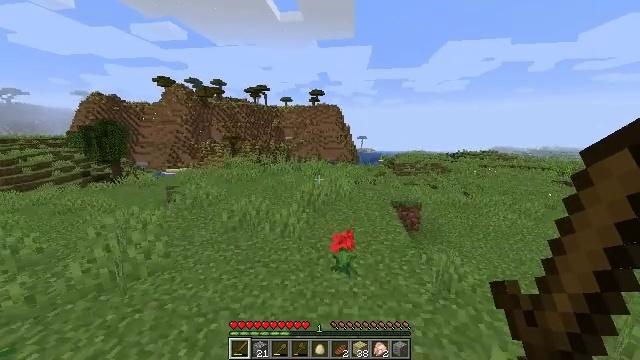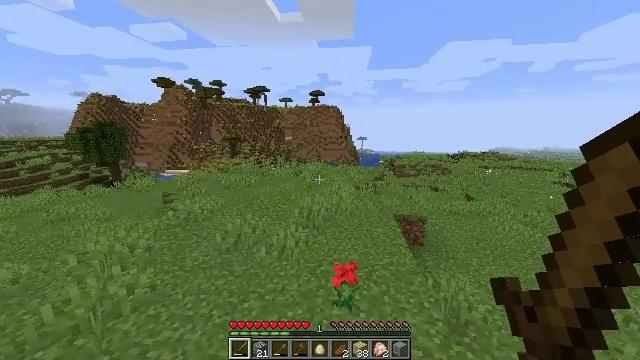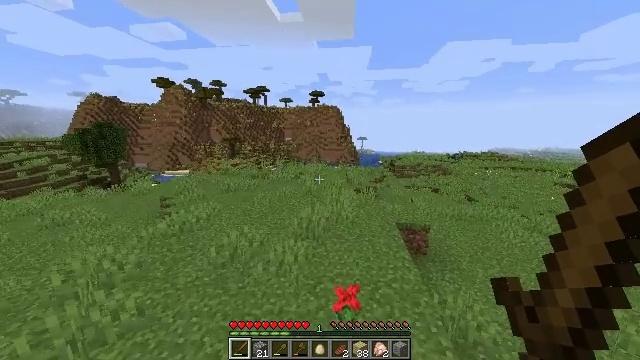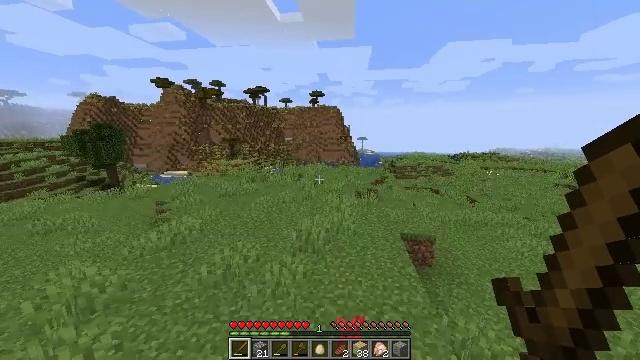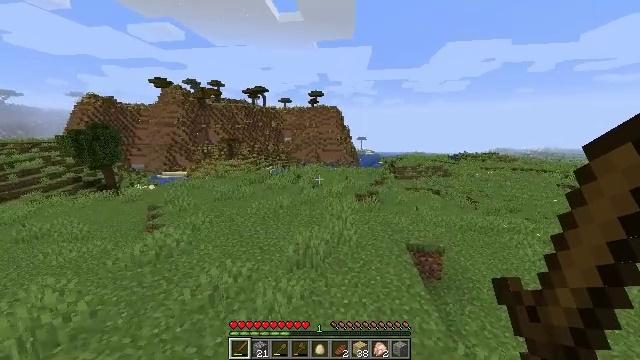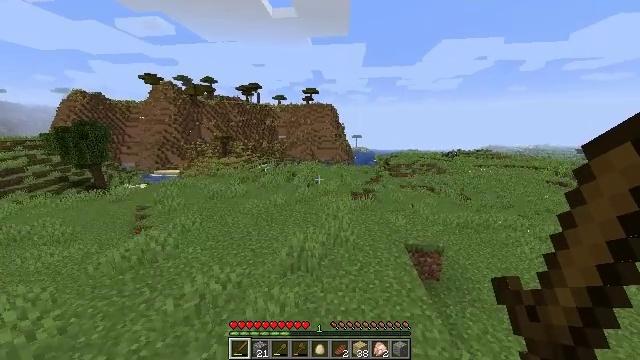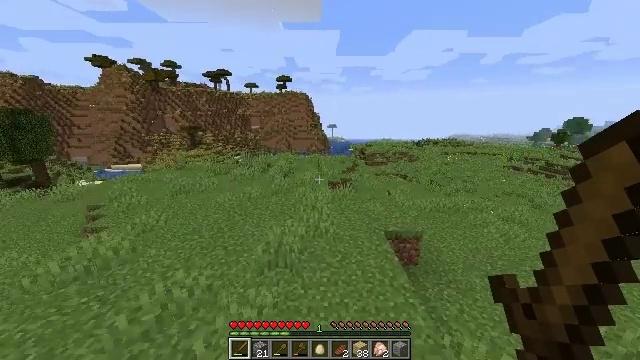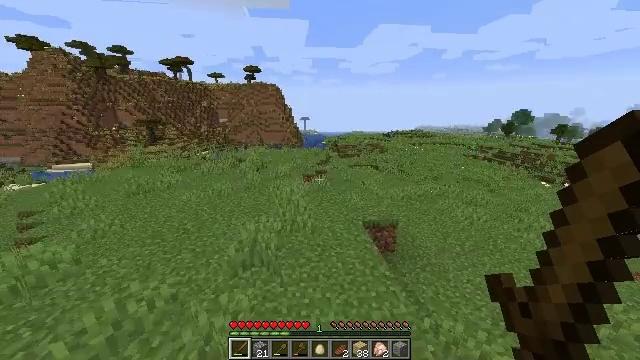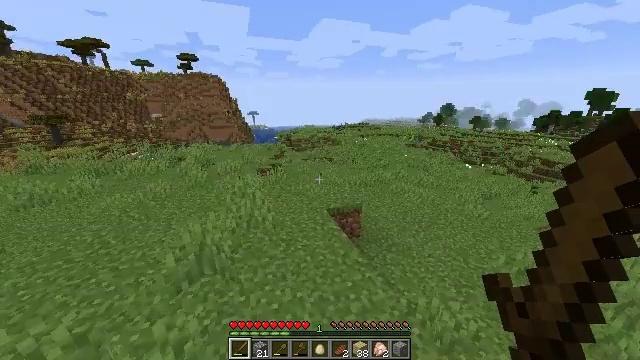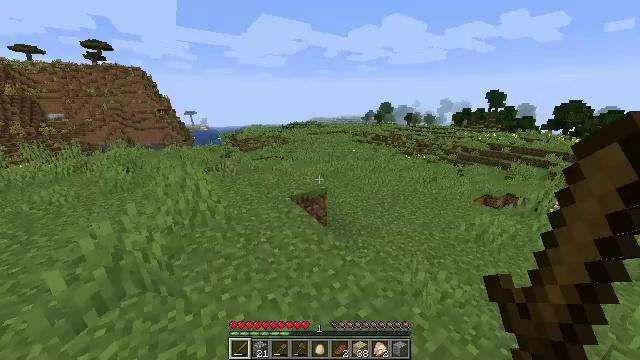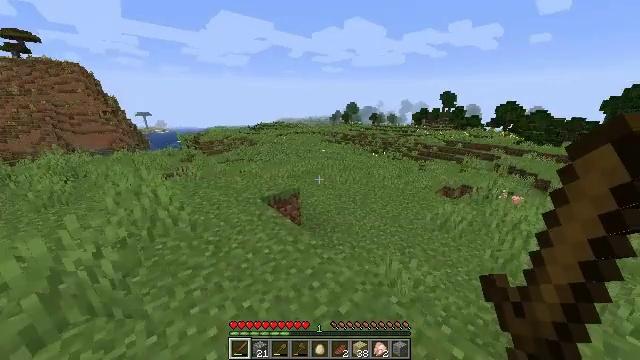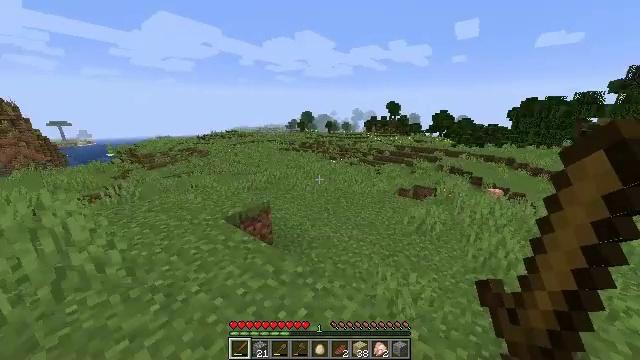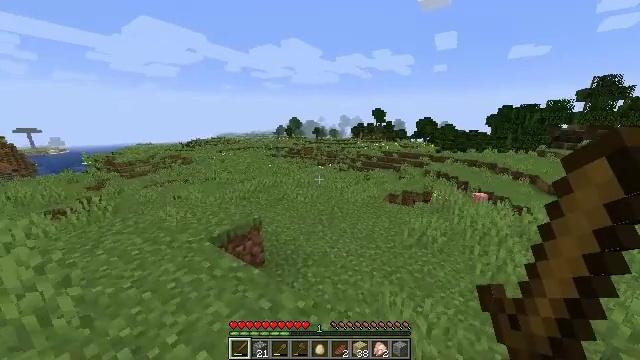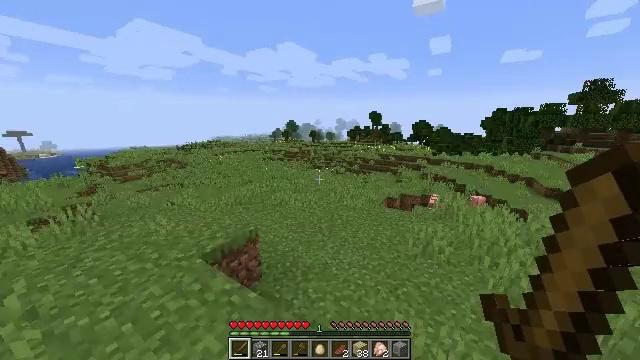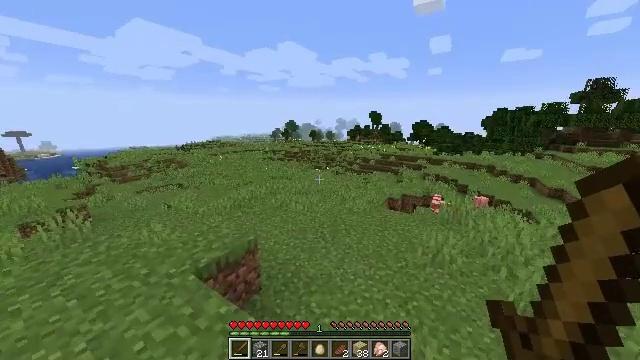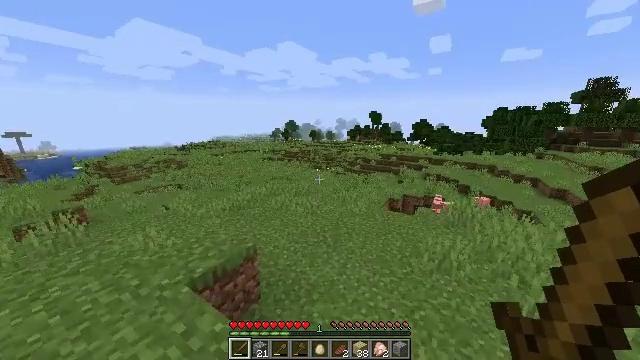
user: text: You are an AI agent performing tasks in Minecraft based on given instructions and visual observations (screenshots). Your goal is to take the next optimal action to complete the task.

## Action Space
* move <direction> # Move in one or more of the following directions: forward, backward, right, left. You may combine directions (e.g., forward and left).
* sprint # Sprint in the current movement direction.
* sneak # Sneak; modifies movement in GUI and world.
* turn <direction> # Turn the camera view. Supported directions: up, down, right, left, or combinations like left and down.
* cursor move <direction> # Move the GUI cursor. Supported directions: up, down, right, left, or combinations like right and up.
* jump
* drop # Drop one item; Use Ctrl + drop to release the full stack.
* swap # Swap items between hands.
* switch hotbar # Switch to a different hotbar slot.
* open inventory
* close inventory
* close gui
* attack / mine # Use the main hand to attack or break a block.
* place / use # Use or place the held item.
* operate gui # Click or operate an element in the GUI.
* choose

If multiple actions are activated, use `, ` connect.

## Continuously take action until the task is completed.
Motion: motion action
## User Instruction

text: Gather birch leaves using hands or shears.
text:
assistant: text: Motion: move forward, sprint
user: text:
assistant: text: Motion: move forward, sprint
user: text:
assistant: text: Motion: move forward, sprint
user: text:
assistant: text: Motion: move forward, sprint
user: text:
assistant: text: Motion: move forward, sprint, turn right
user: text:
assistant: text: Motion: move forward, sprint, turn right and down
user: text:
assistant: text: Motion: move forward, sprint, turn right and down
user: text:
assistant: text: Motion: move forward, sprint, turn right and down
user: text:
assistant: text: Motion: move forward, sprint, turn right
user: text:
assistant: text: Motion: move forward, sprint, turn right
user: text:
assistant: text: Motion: move forward, sprint, turn right and up
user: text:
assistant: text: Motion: move forward, sprint, turn right and up
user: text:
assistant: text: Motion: move forward, sprint
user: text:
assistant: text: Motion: move forward, sprint
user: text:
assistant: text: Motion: move forward, sprint
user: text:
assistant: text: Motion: move forward, sprint
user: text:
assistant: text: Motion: move forward, sprint
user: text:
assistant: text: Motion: move forward, sprint
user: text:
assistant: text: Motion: move forward, sprint, turn right and down
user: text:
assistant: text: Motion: move forward, sprint, turn right
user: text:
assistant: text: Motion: move forward, sprint, turn right and down
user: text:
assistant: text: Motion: move forward, sprint, turn right
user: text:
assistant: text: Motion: move forward, sprint, turn right and down
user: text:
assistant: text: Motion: move forward, sprint, turn right
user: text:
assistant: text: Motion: move forward, sprint, turn right
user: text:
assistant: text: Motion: move forward, sprint
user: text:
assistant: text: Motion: move forward, sprint, turn right
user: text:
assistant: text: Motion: move forward, sprint, turn right
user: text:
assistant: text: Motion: move forward, sprint, turn right
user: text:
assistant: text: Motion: move forward, sprint